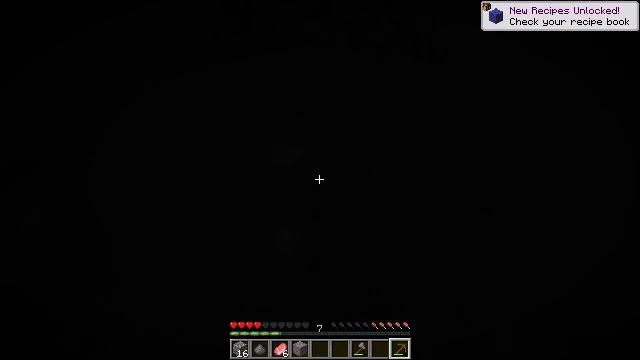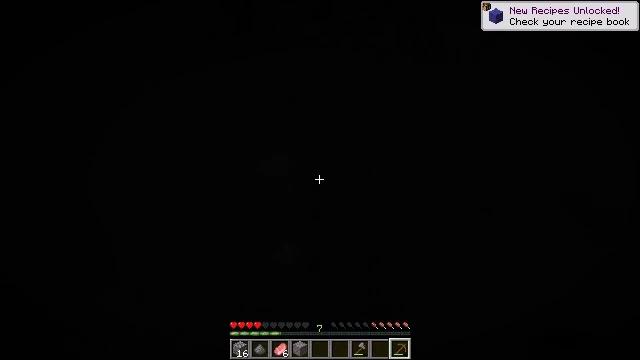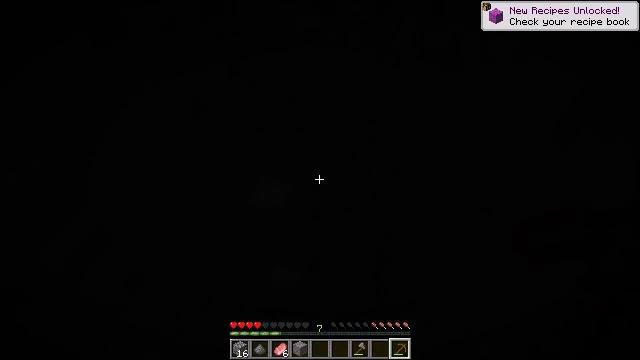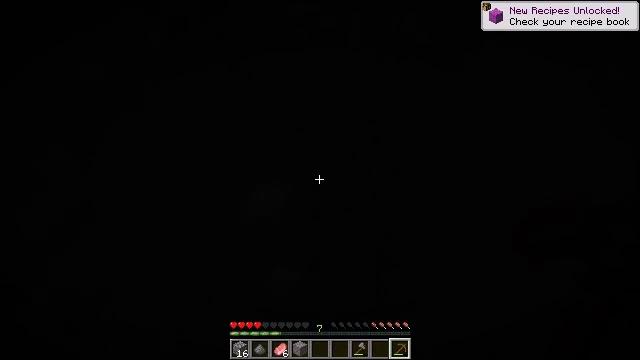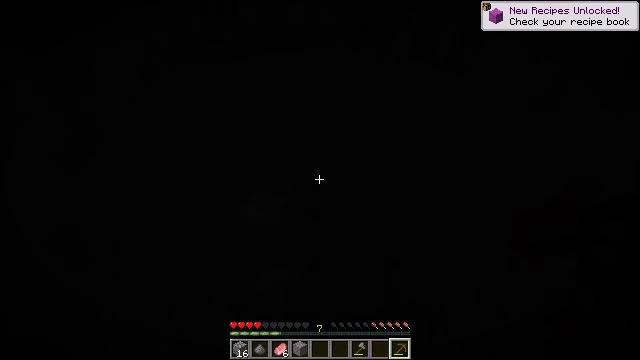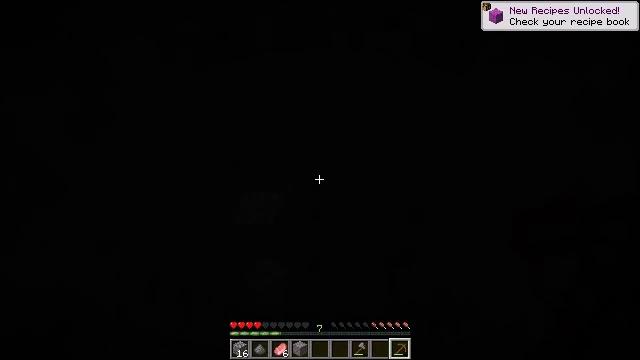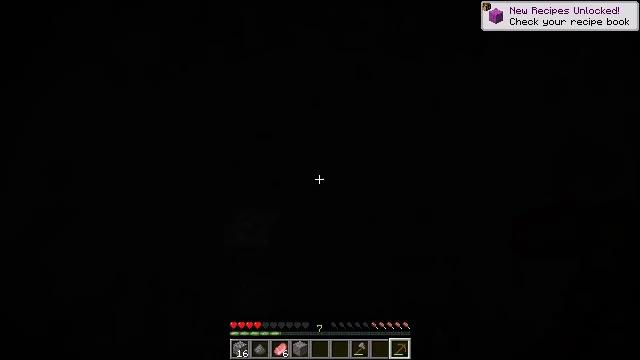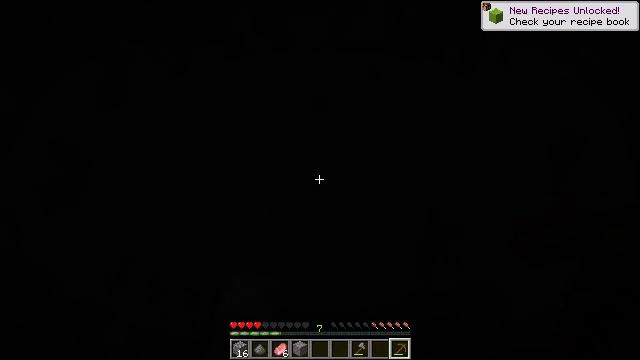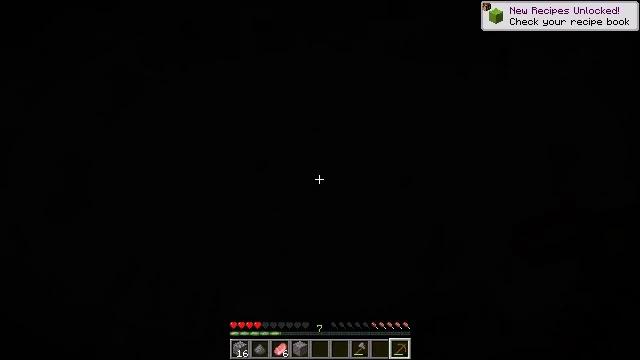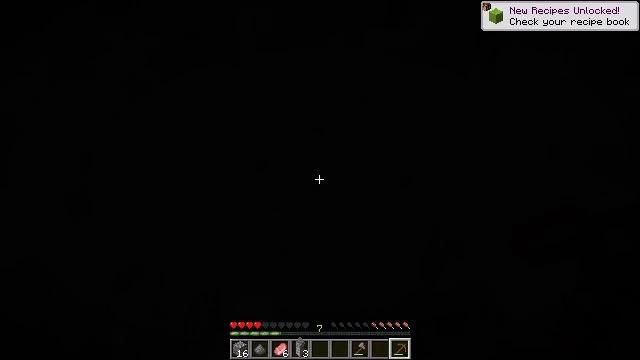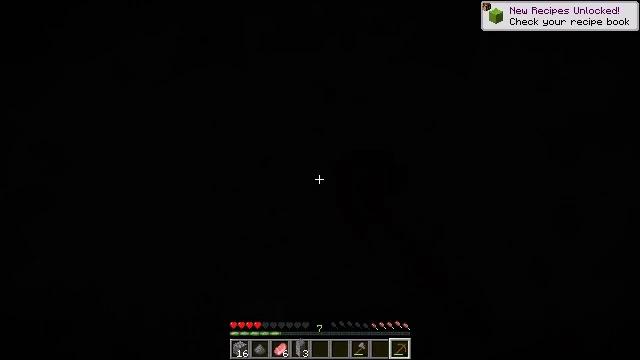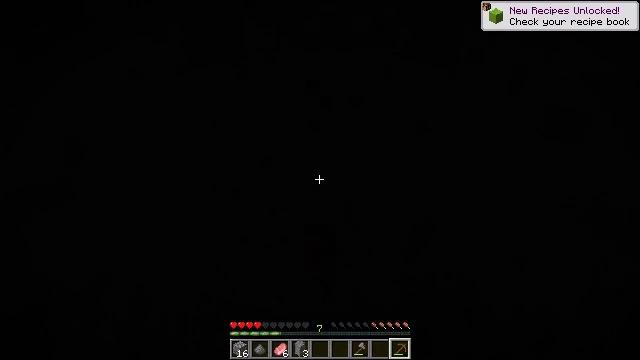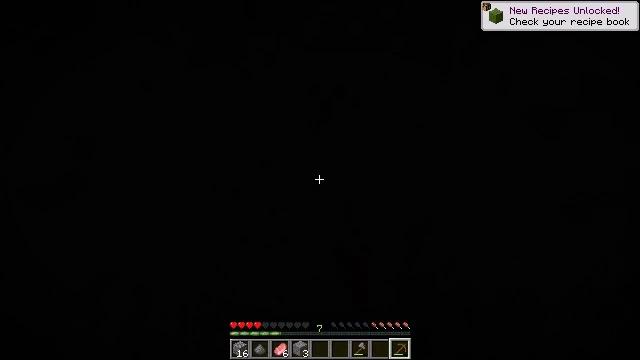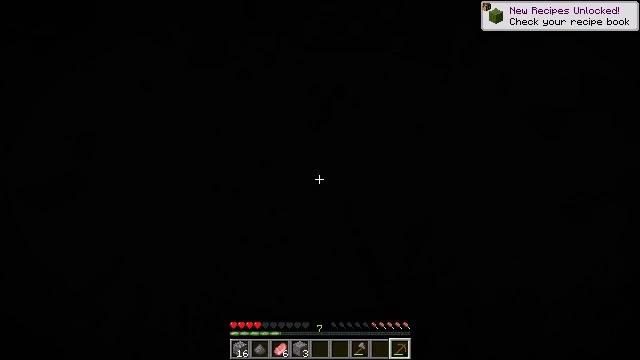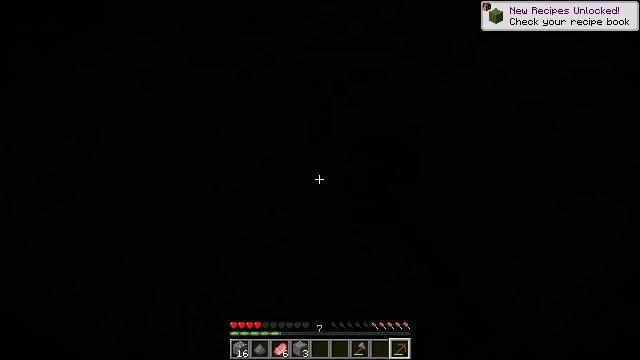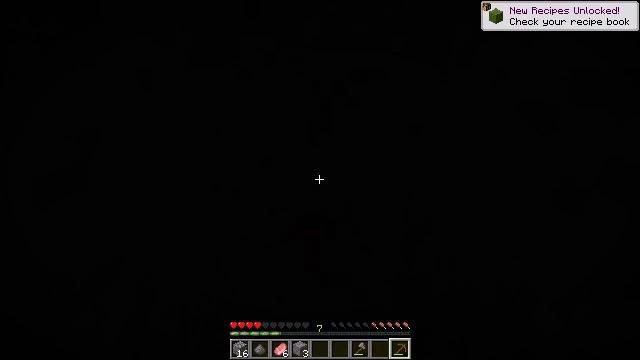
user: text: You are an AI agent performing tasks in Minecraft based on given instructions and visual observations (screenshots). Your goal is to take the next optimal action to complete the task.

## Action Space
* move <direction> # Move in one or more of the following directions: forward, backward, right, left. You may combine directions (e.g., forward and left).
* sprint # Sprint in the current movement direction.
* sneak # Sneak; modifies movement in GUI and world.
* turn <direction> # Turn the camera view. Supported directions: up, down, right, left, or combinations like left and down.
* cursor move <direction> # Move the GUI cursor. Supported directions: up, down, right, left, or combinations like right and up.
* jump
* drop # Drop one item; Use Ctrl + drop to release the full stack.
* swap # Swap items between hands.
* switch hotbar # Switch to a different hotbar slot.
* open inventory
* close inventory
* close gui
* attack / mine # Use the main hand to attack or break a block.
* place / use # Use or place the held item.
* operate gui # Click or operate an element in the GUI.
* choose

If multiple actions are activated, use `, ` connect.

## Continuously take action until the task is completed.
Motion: motion action
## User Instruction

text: Collect gravel for your inventory.
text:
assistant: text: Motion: move forward
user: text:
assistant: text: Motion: move forward
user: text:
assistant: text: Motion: no_op
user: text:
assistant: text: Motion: no_op
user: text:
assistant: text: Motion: no_op
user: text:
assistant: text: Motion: turn right and up
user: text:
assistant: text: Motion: turn up
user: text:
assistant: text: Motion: move back, turn up
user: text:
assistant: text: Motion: move back, turn up, attack / mine
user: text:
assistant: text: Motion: attack / mine
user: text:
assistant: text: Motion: turn up, attack / mine
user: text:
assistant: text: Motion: turn up, attack / mine
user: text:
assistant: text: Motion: attack / mine
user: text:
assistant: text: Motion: attack / mine
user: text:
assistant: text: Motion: attack / mine
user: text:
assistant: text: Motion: attack / mine
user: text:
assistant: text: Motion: turn up, attack / mine
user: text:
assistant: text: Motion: attack / mine
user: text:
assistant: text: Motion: attack / mine
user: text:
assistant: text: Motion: attack / mine
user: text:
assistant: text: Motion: attack / mine
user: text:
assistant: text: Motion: attack / mine
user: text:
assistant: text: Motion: attack / mine
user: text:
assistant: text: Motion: attack / mine
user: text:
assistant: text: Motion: attack / mine
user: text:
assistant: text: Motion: attack / mine
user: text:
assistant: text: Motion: attack / mine
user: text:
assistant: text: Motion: attack / mine
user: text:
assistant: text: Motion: attack / mine
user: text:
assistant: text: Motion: attack / mine